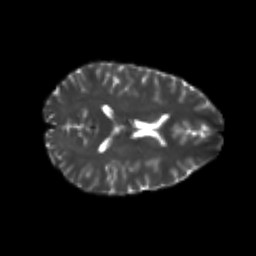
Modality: T2w
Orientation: axial
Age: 24
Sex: female
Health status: healthy
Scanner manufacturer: philips
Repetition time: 7.389 s
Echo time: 0.08599 s